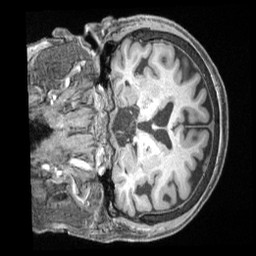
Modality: T1w
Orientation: coronal
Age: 77
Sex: female
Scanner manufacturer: siemens
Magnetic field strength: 3 T
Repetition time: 2.5 s
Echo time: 0.00222 s